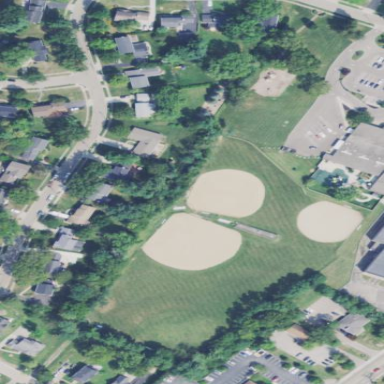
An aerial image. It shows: Park with grass and woodchip surface.